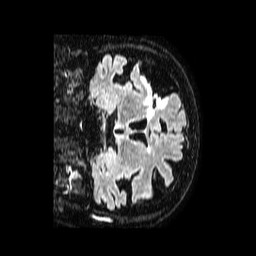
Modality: FLAIR
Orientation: coronal
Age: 81
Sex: female
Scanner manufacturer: philips
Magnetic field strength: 1.5 T
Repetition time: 4.8 s
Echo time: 0.3 s